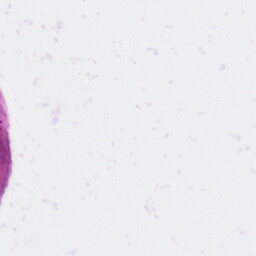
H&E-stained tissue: Skin